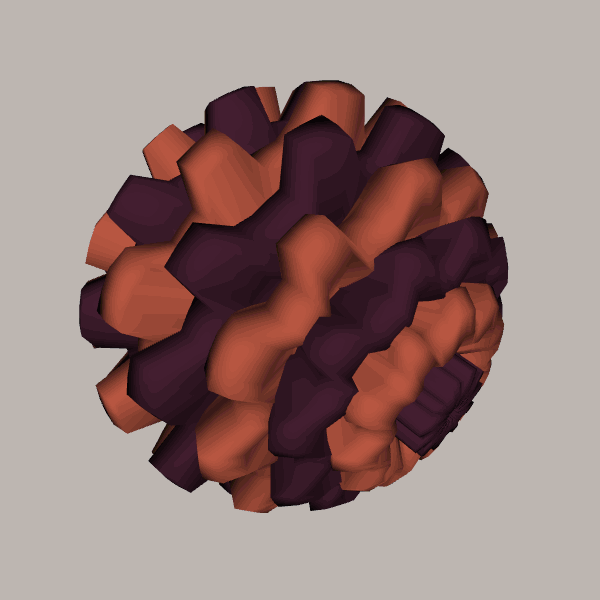
Background: light